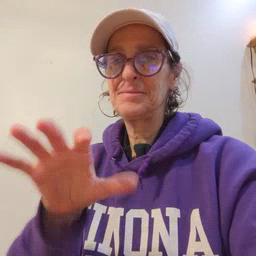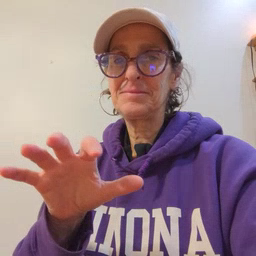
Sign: hot